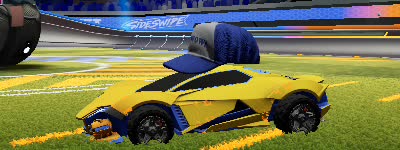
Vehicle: werewolf